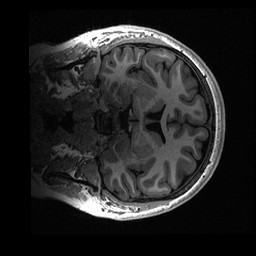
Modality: T1w
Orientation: coronal
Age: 19
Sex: female
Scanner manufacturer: ge
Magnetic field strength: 3 T
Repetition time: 0.006952 s
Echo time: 0.00292 s